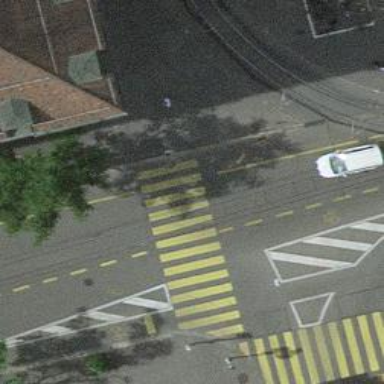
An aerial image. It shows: Kerb serving as barrier.